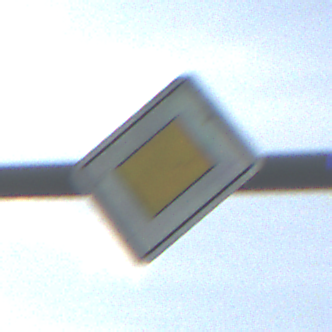
Verkehrszeichen: Vorfahrtsstrasse
Umgebung: Outdoor, Nature
Tageszeit: MorningAfternoon
Wetter: PartlyCloudy
Licht: Natural
Jahreszeit: NotSpecified
Kontrast: HighContrast